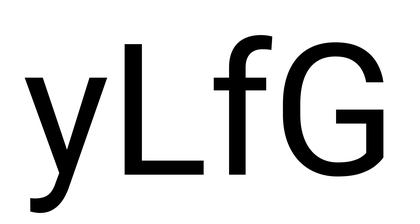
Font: Roboto_Regular